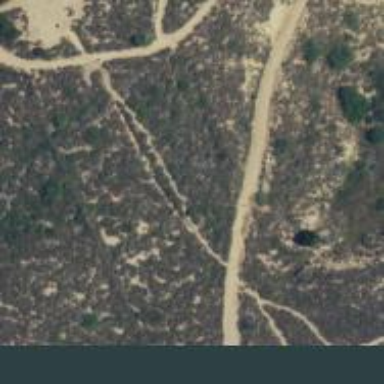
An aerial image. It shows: Path.